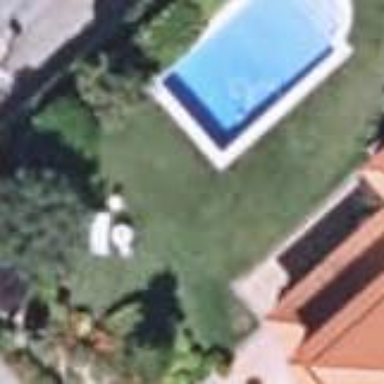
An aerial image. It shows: Swimming pool located in leisure land.